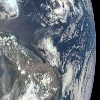
Label: cloud